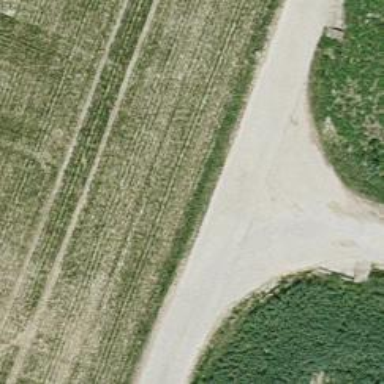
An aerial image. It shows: Unclassified road with asphalt surface. The track type is grade 1.